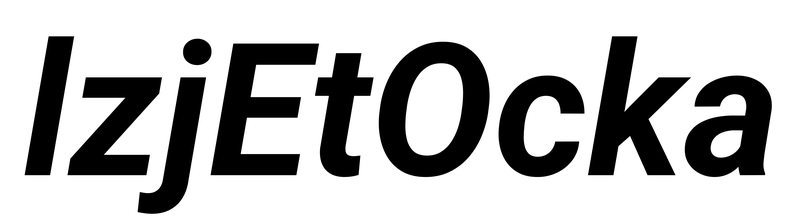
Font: Roboto-Italic_Bold_Italic